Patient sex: F
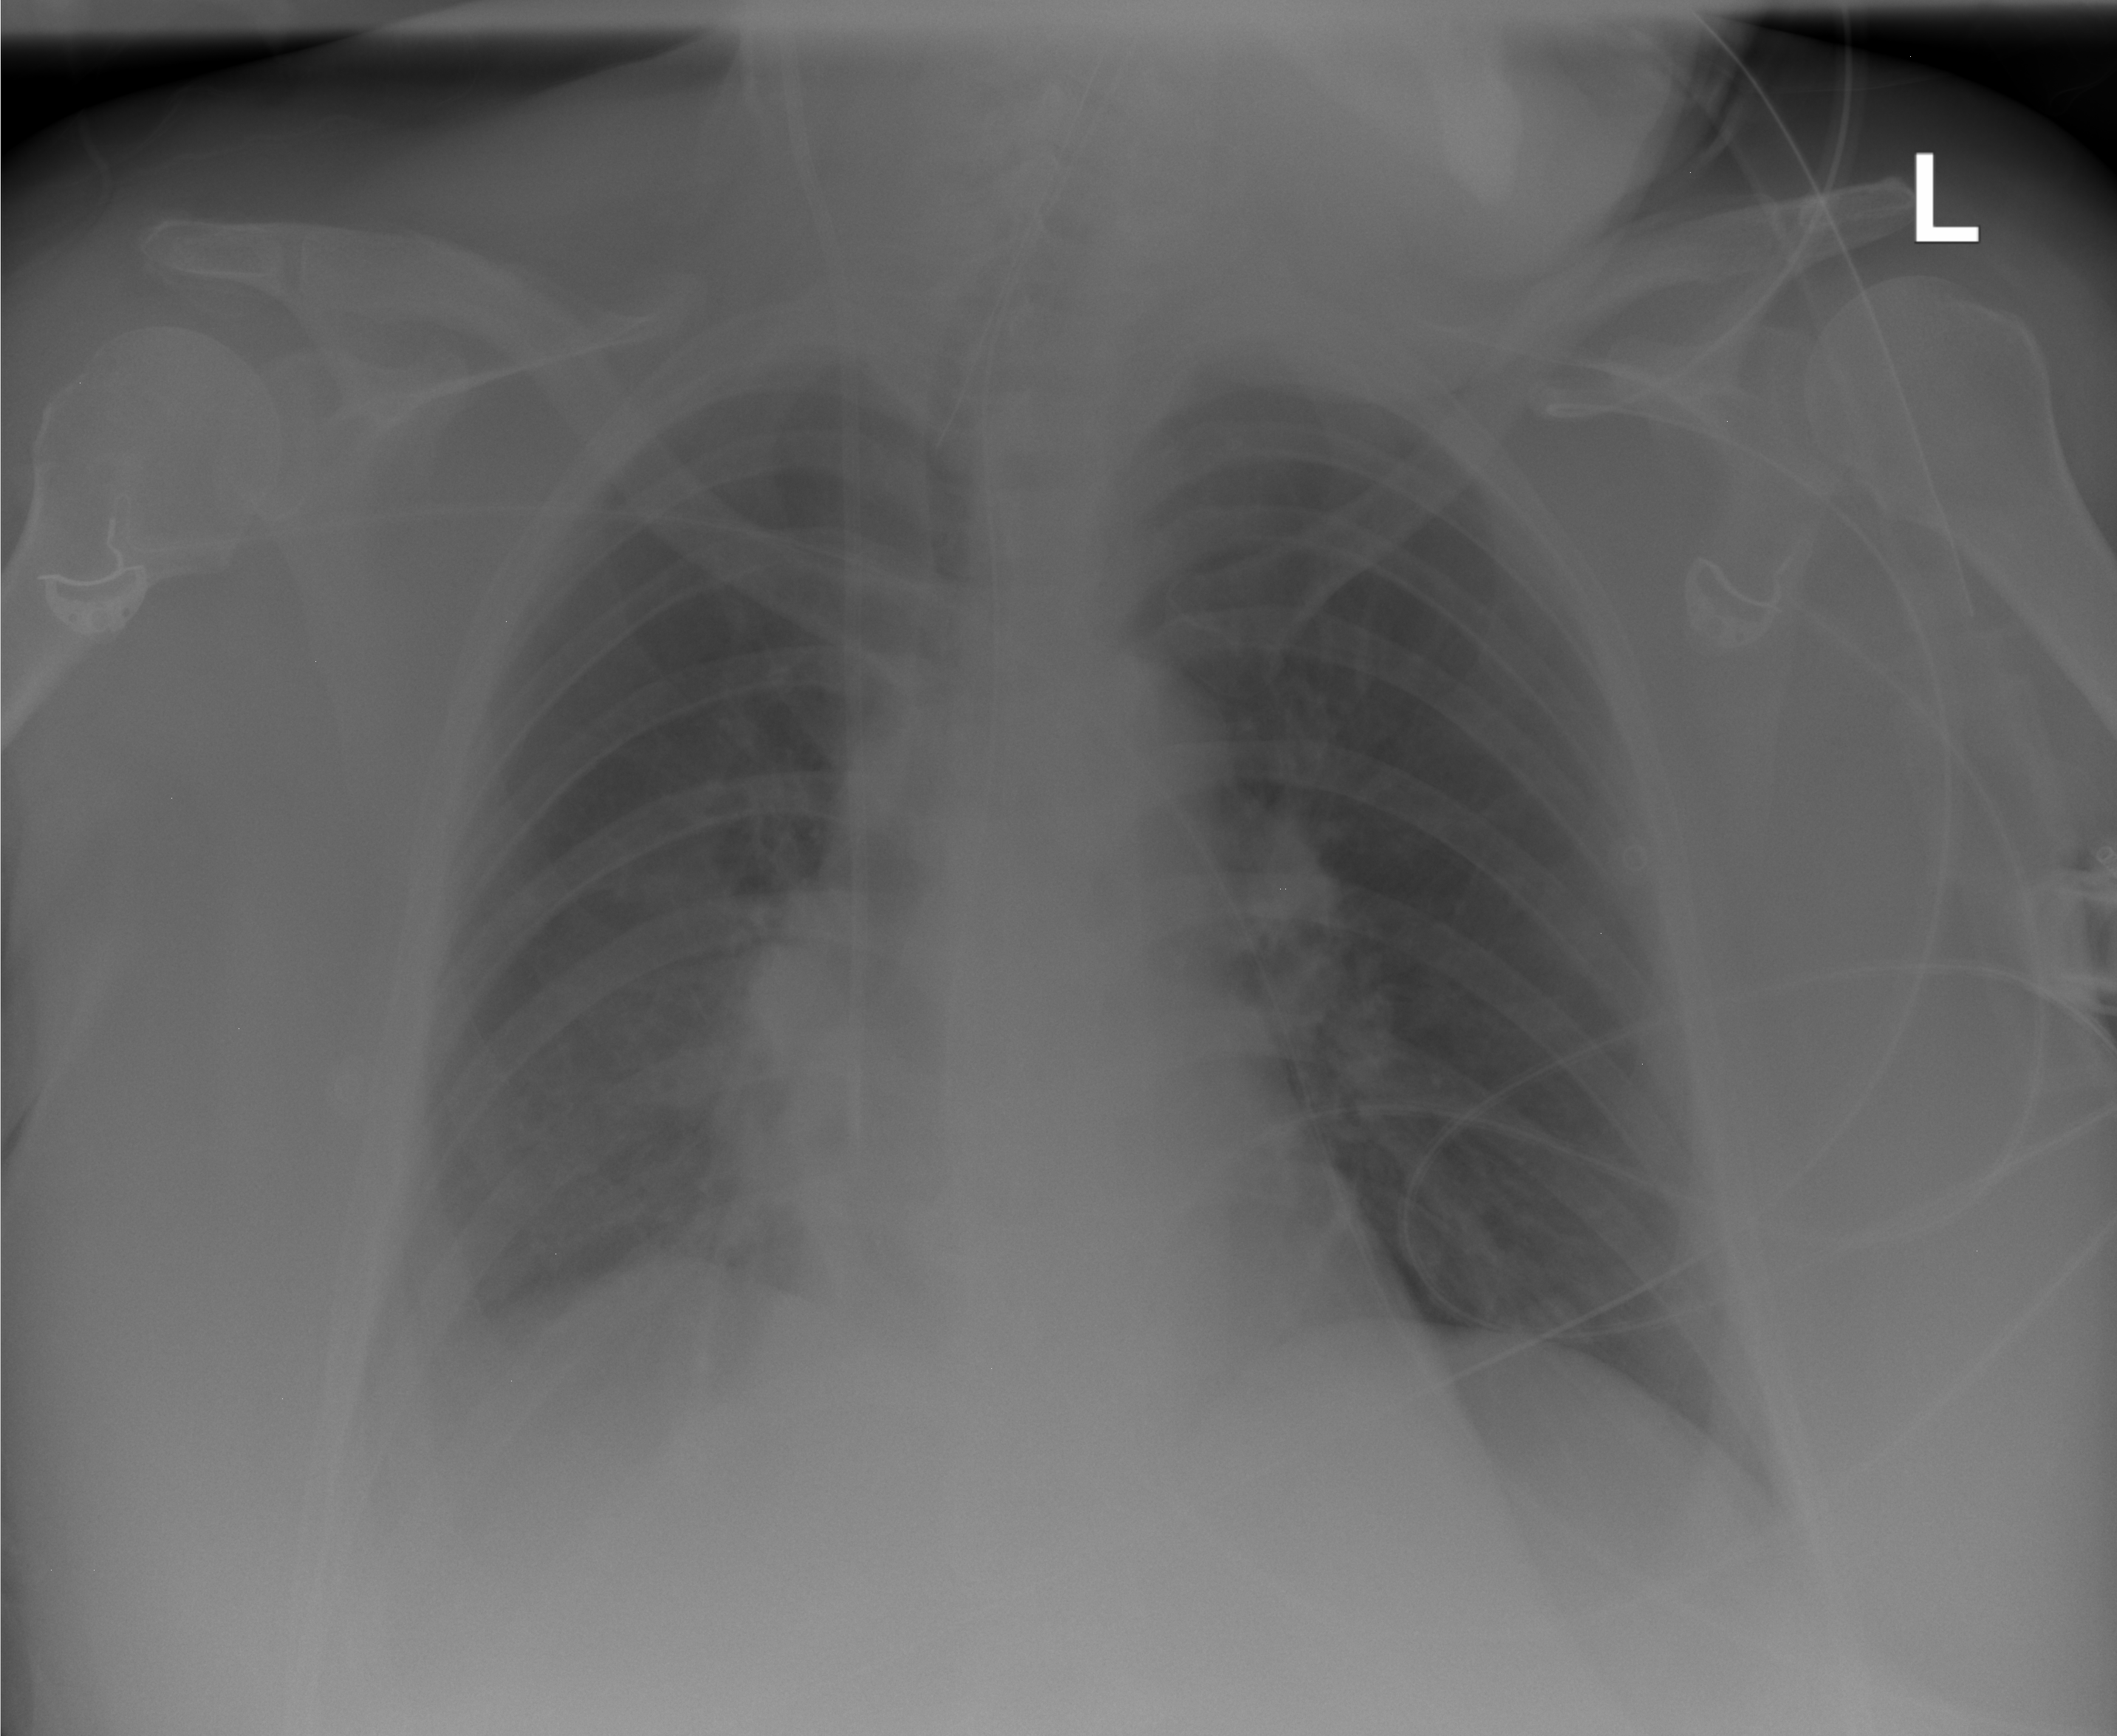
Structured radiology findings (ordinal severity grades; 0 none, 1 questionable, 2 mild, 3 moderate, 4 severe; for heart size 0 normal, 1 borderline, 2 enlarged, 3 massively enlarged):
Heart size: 0
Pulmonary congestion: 0
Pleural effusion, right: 0
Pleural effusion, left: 0
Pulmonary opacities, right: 1
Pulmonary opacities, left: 1
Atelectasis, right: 2
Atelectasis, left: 1